Field crop: maize
Growth stage: 2
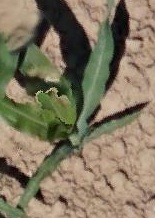
Species: maize